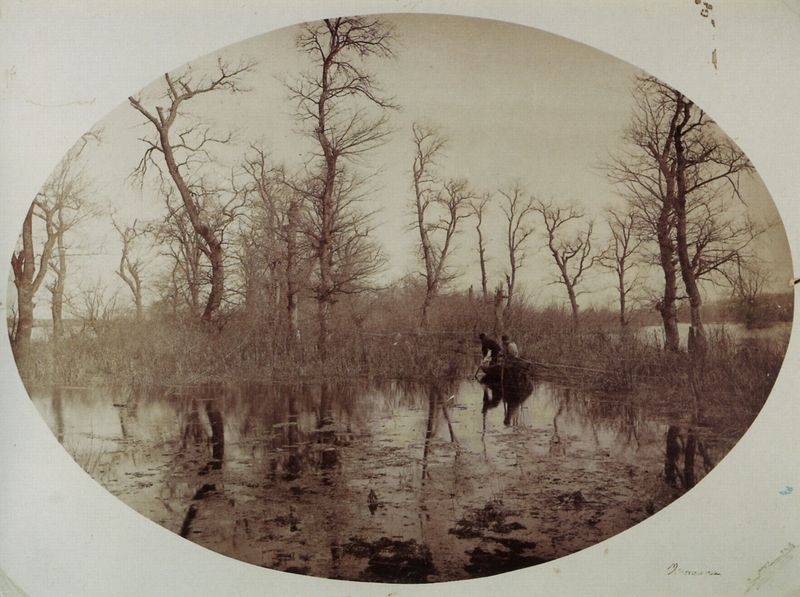
Titel: Jäger
Künstler: Maxim Petrovic Dmitriev
Standort: Nizhni Novgorod
Schlagwörter: baum, dunkel, himmel, schatten, wasser, weiß, wolken, bäume, fluss, frauen, landschaft, menschen, see, teich, äste, braun, frau, grau, hell, hüte, licht, männer, schwarz, zeichnung, spiegel, bach, kalt, natur, schilf, spiegelung, zweige, gewässer, sitzend, pflanzen, wald, boot, oval, pferd, bewölkt, zwei, fischer, russland, kahl, vegetation, herbst, winter, sepia, luft, stämme, ruderboot, widerschein, foto, fotografie, algen, seen, bedeckt, wasseroberfläche, tageslicht, schwarz weiss, schwarz weis, moor, tümpel, geäst, seerosen, gestrüpp, erinnerung, osten, angler, röhricht, nachen, staken, erlen, fischteich, kahle bäume, fotot, entengrütze, röricht, schwimmpflanzen, seenplatte, teichwirtschaft